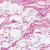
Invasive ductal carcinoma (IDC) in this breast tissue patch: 0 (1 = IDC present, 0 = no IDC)